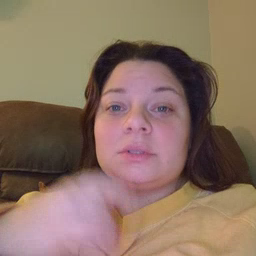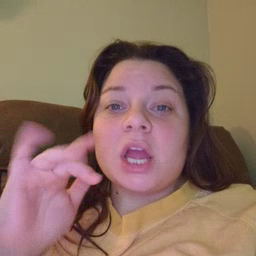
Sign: touch